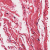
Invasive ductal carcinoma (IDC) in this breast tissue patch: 0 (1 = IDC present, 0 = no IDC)